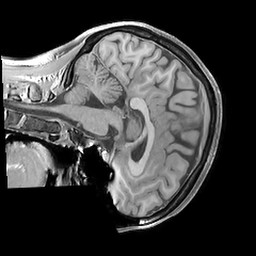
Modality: T1w
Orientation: sagittal
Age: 30
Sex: female
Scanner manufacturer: philips
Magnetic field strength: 3 T
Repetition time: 0.0076 s
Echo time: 0.002401 s